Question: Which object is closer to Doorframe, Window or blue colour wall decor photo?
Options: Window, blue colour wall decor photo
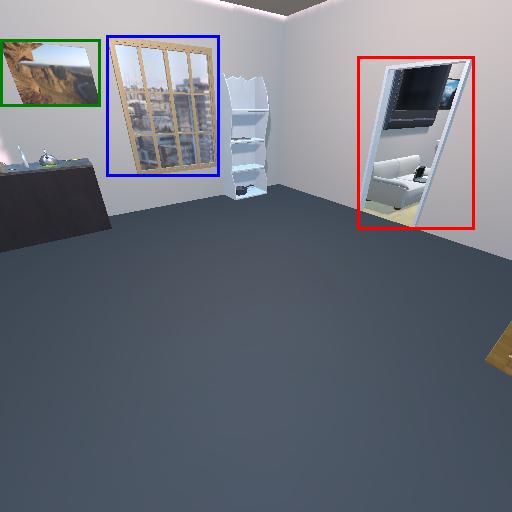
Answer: Window